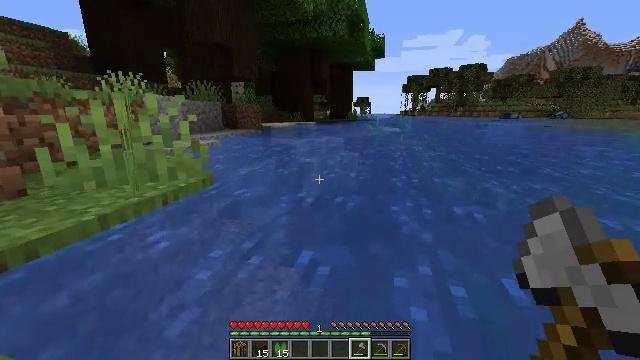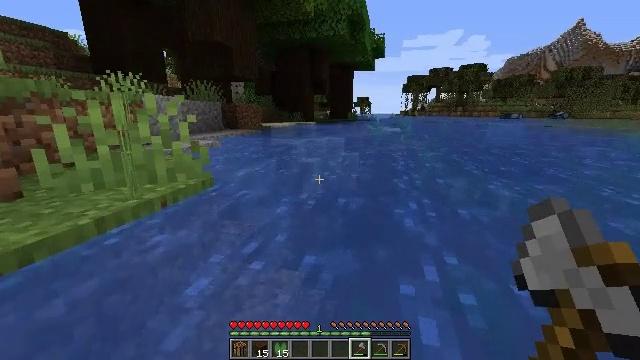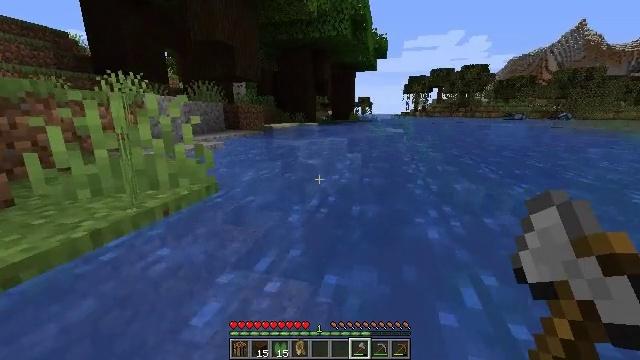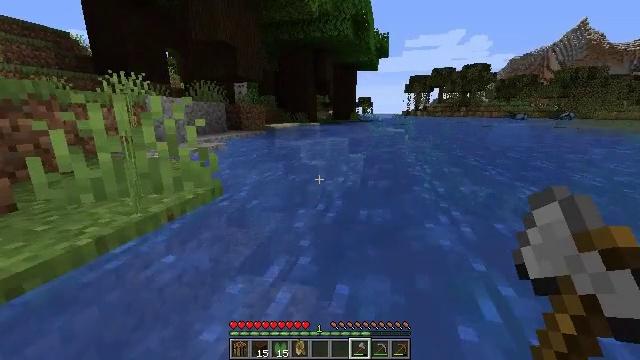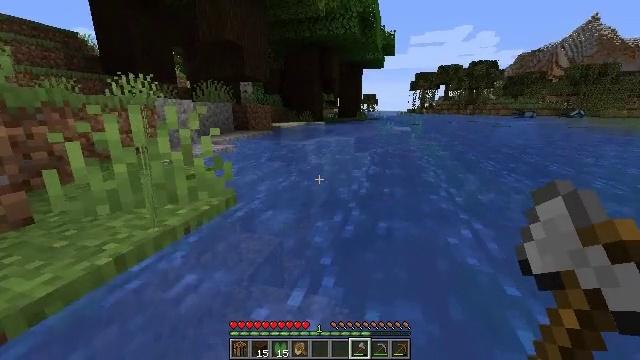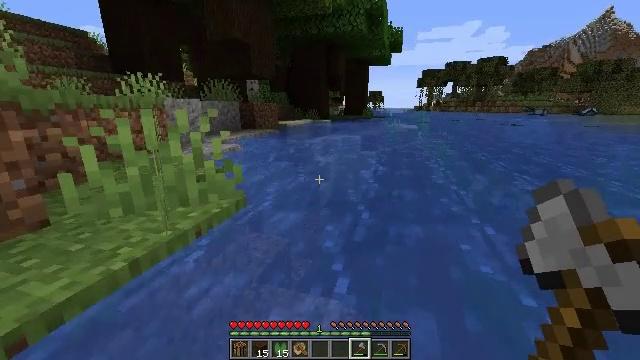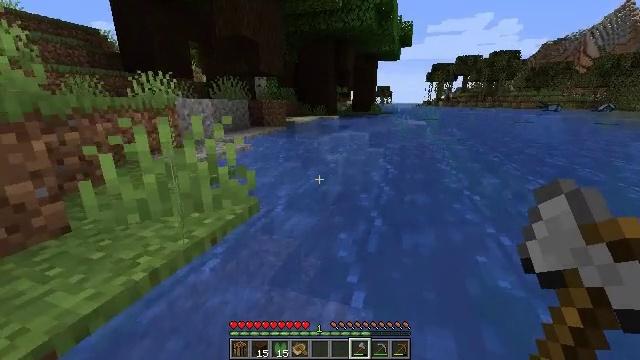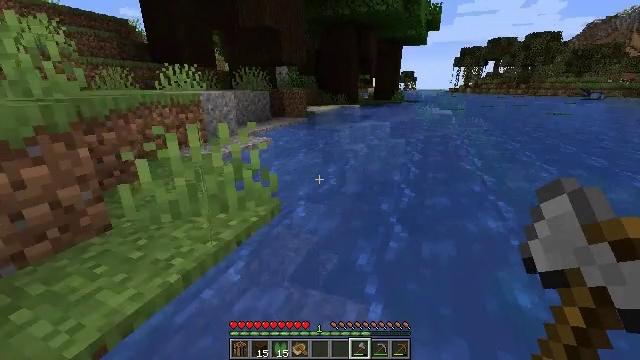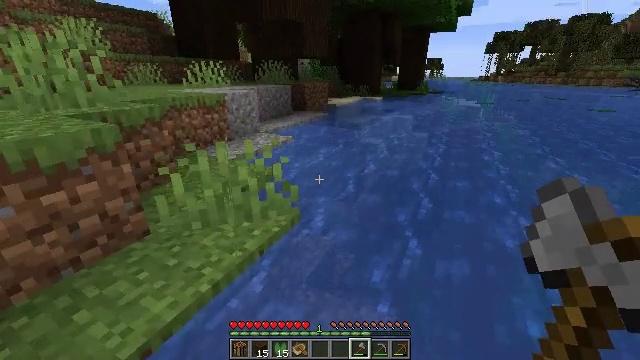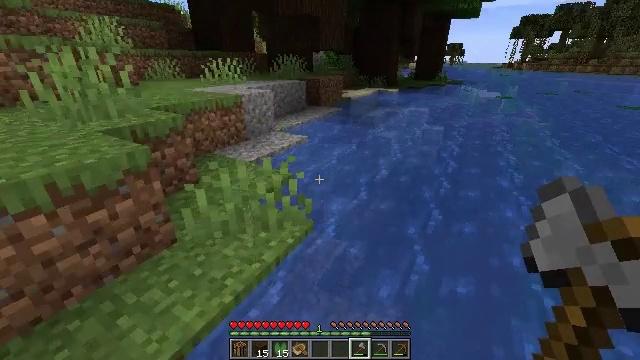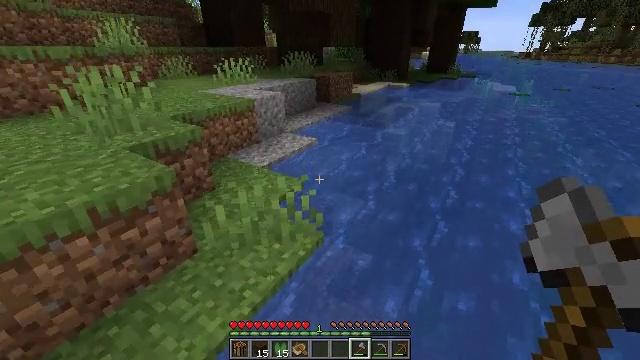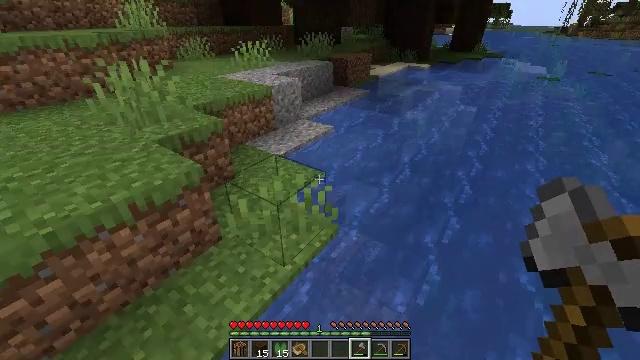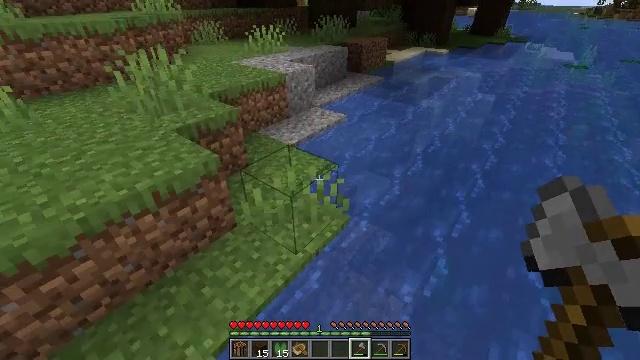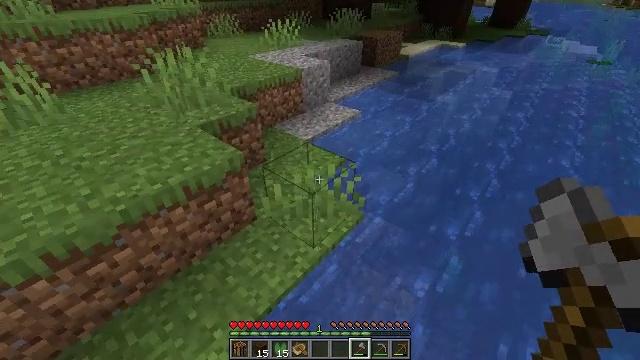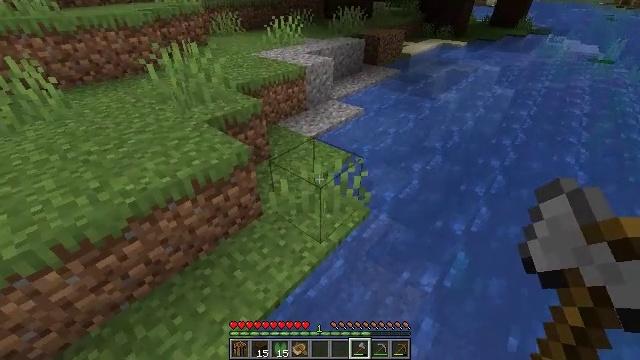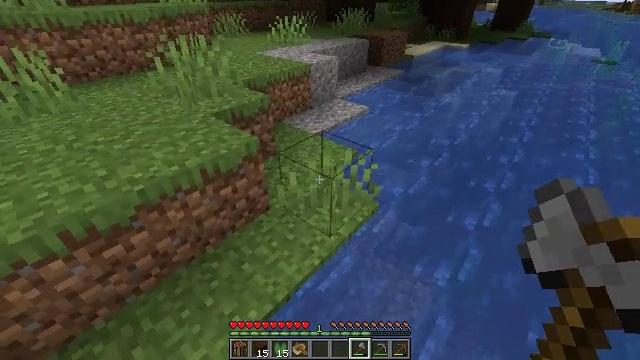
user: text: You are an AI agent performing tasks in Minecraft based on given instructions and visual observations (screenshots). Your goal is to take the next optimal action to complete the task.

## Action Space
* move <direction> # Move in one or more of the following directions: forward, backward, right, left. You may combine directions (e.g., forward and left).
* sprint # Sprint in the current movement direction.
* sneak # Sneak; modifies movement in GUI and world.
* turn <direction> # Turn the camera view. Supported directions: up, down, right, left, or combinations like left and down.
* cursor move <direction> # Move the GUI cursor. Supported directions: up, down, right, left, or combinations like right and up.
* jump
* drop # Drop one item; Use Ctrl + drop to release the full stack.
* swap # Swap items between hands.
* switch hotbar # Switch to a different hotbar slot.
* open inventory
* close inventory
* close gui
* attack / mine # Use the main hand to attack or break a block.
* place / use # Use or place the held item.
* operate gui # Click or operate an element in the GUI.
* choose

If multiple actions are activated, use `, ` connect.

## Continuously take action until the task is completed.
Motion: motion action
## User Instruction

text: Drop a lily pad.
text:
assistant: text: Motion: move forward and move left
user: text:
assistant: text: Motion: move left, jump
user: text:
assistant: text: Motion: move left, jump
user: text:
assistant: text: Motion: move left, jump
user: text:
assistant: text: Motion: move left, turn left, jump
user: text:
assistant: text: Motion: move left, turn left and down, jump
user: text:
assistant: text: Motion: move left, turn left and down, jump
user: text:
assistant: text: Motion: move left, turn left and down, jump
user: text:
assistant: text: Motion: move left, turn left and down, jump
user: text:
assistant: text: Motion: move left, turn left and down, jump
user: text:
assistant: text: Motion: move back and move left, turn left and down, jump
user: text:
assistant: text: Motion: move back and move left, turn left and down, jump
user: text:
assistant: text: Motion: move back and move left, turn left and down, jump
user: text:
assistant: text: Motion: move left, jump
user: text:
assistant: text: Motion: move left, jump
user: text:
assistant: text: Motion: move left, jump
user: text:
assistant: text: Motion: move back and move left, jump
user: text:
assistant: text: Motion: move back and move left, turn right
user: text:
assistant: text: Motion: move back and move left
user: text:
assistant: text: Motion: move back and move left, turn right and up
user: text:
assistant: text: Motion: move back and move left, turn right and up
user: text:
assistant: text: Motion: move back and move left, turn right
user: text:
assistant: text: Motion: move back and move left, turn right
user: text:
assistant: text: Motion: move back and move left, turn right
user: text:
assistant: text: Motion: turn right and up
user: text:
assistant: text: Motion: turn right and up
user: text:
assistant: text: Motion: turn right and up
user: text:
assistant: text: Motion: move forward, turn right and up
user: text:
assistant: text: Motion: move forward
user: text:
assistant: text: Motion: move forward